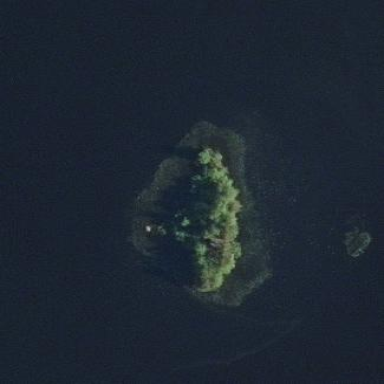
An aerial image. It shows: Image showing island.